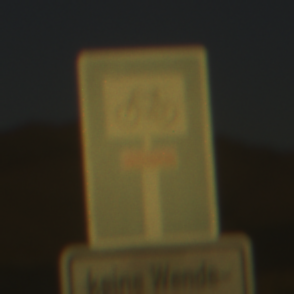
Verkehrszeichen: SackgasseRadverkehrDurchlaessig
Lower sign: HinweisGeaenderteVorfahrtVerkehrsfuehrungVerkehrsregelung3
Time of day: SunriseSunset
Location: Outdoor (Nature)
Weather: Clear
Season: NotSpecified
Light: Natural